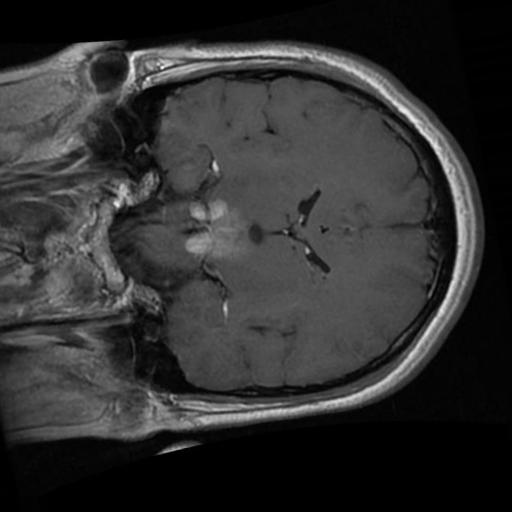
Label: brain_tumor